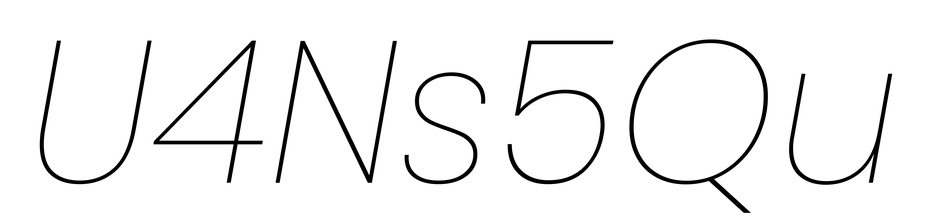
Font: Poppins-ThinItalic